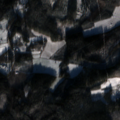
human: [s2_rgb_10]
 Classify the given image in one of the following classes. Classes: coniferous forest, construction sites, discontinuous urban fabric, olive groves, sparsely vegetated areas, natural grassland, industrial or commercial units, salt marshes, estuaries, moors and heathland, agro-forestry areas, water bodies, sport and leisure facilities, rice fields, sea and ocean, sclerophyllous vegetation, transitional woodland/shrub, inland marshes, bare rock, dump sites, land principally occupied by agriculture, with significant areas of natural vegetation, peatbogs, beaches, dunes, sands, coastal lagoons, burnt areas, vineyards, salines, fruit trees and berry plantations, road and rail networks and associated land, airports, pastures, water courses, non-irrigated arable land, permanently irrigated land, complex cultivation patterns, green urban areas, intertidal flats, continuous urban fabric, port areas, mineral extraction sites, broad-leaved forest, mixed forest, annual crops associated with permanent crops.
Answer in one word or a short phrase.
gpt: land principally occupied by agriculture, with significant areas of natural vegetation, coniferous forest, mixed forest, transitional woodland/shrub